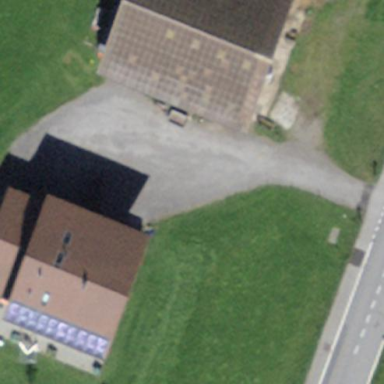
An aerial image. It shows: Farmyard area.